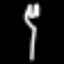
Label: fork